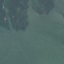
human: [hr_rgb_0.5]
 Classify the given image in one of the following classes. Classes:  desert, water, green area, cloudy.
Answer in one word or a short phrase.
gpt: water